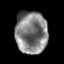
Tissue: prostate
Cell type: Epithelial cells
Senescence score: 0.344
Nuclear area (px): 1339
Mean DAPI intensity: 129.347